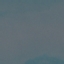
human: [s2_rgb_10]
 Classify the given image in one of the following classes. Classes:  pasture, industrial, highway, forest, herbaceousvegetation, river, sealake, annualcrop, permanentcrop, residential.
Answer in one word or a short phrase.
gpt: SeaLake